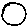
Label: circle